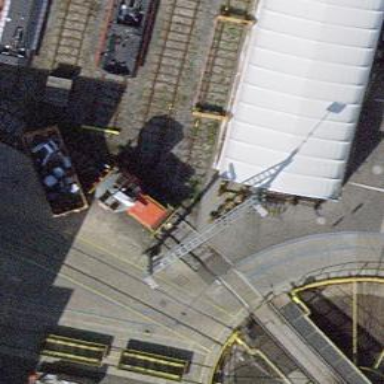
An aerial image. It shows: Railway yard with one track in service.